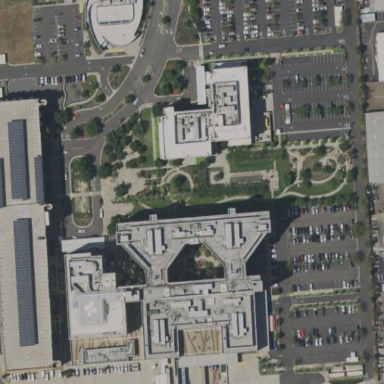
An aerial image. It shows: Healthcare facility identified as hospital.